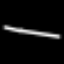
Label: line